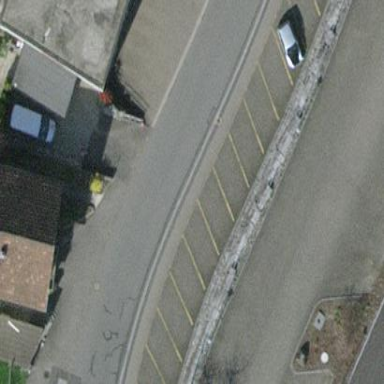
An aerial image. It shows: Parking area with surface.